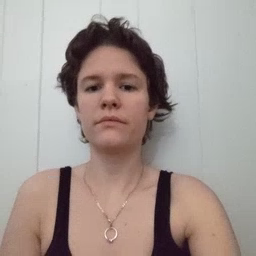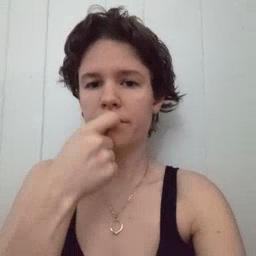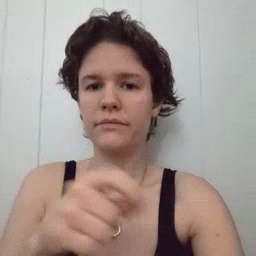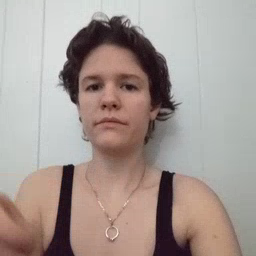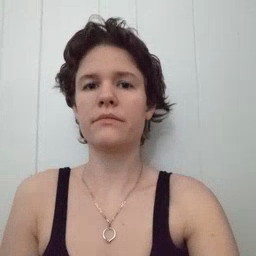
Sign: pencil